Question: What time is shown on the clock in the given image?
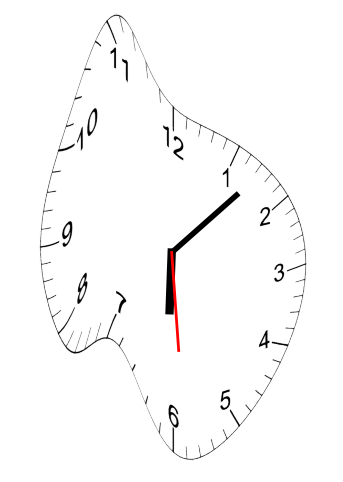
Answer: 06:07:29